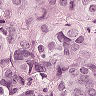
Metastatic tissue present: yes